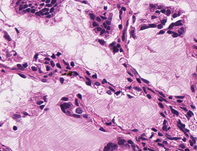
Tumor epithelial tissue: yes
Tumor-associated stroma tissue: yes
Normal tissue: no